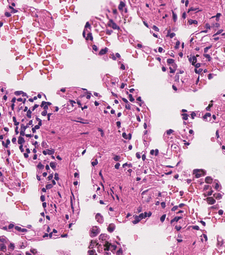
Tumor epithelial tissue: no
Tumor-associated stroma tissue: no
Normal tissue: yes